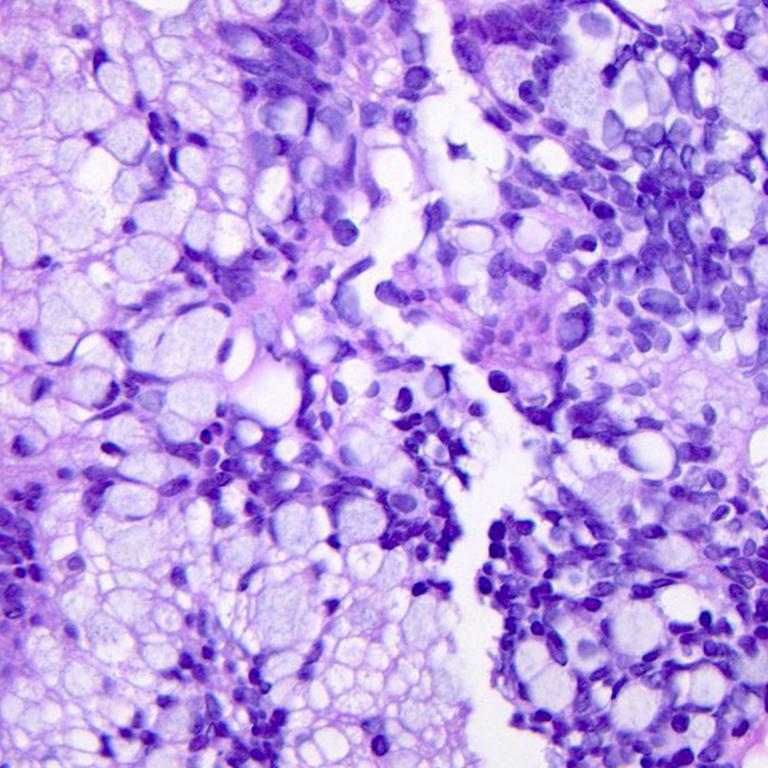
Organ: colon
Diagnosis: adenocarcinomas